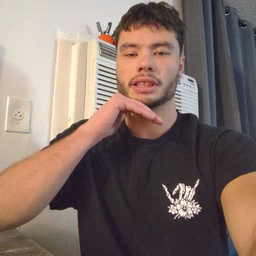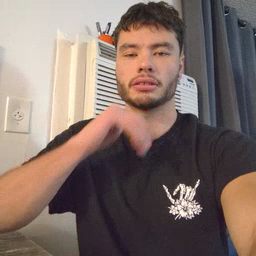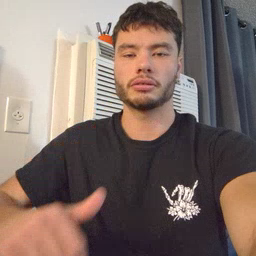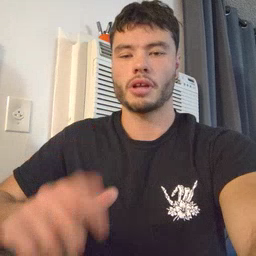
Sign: pig